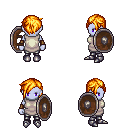
a pixel art fantasy rpg character, female body template, dark elf, purple skin, white tunic, metal pants, light blonde pixie cut hairstyle, cloth bracers, metal boots, shield, four views (front, back, left, right), 2x2 character sprite sheet, small pixel art, hard edges, no anti-aliasing